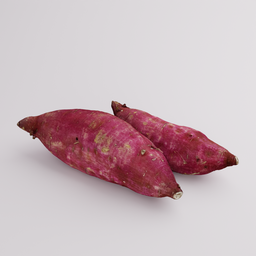
Label: decoration